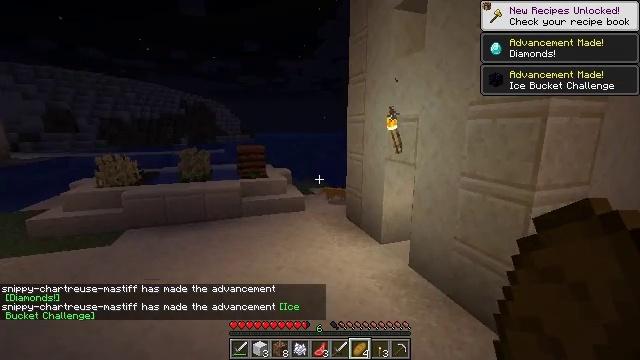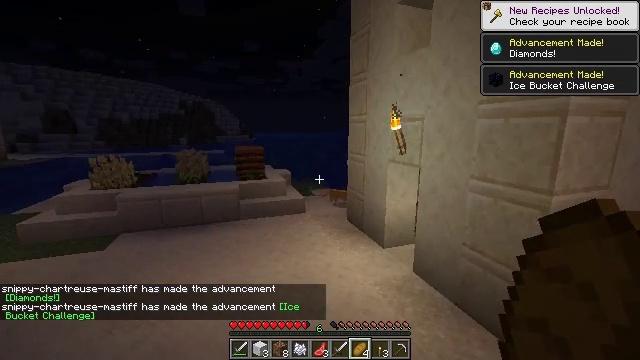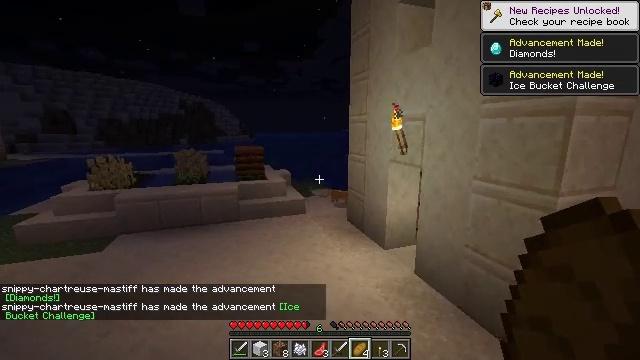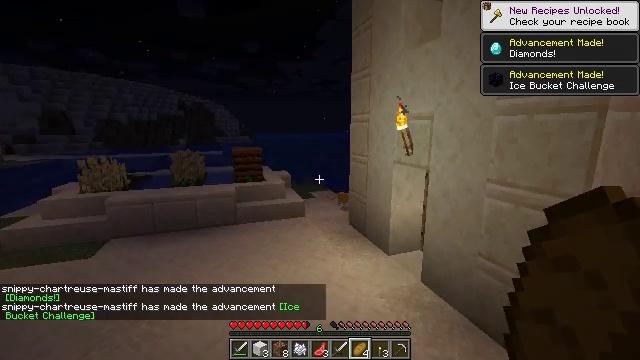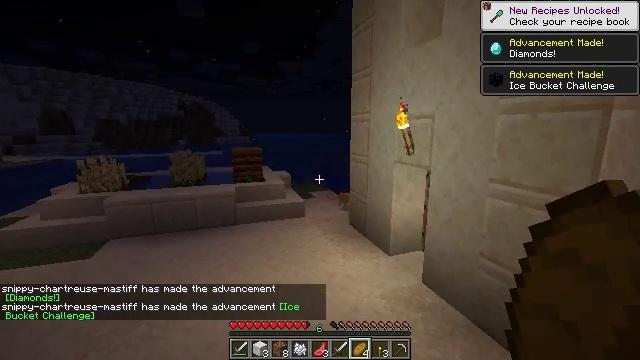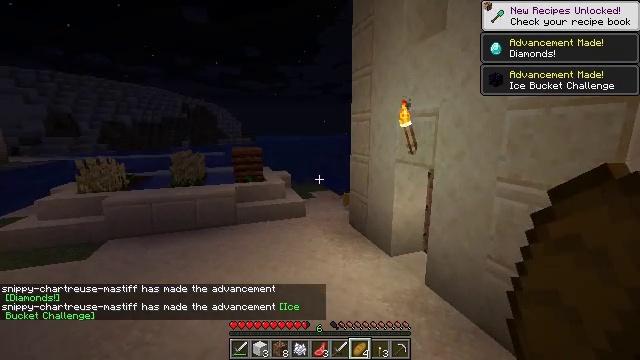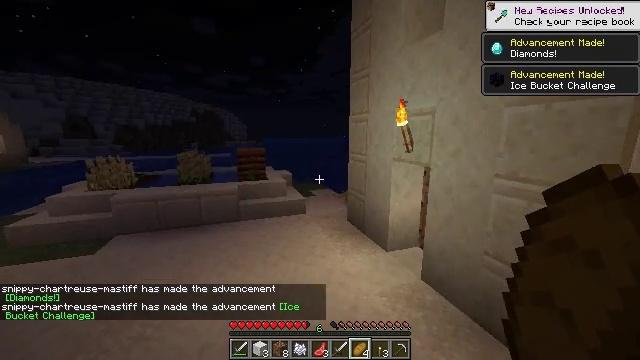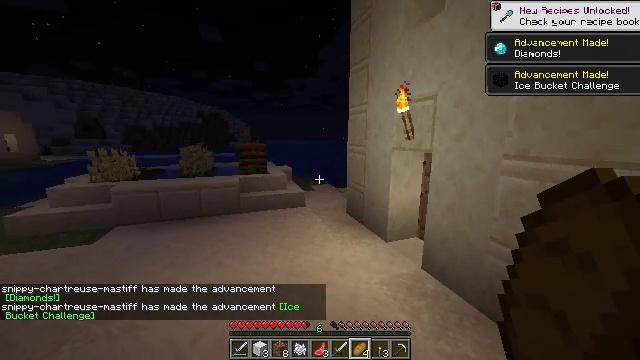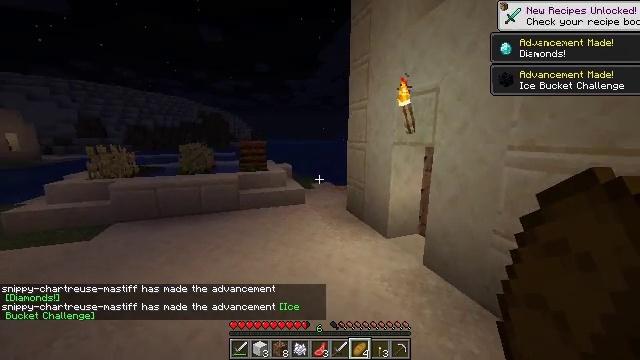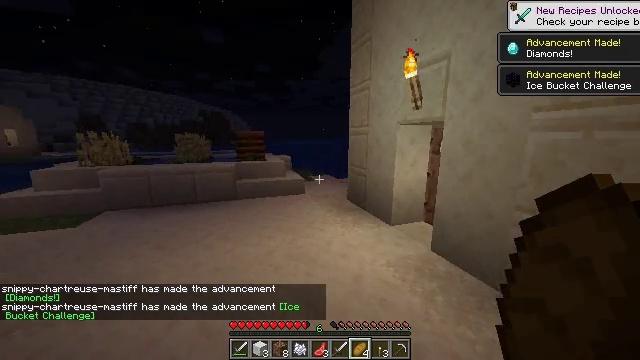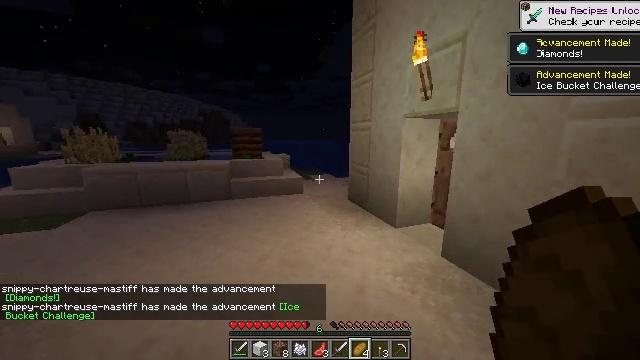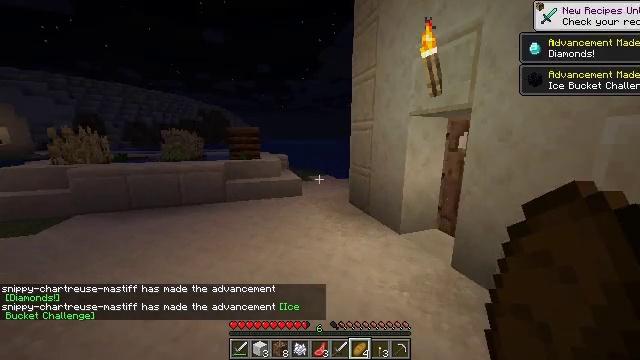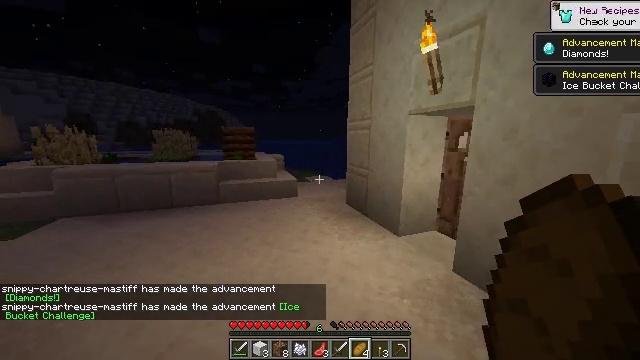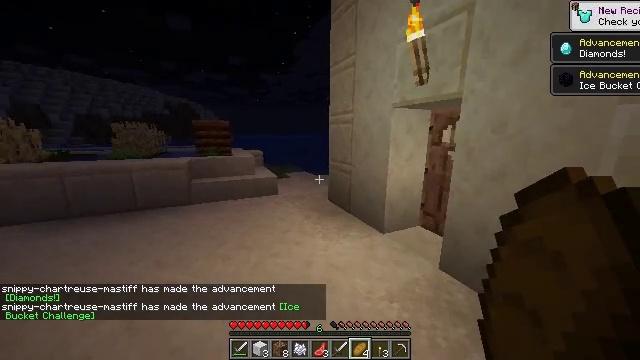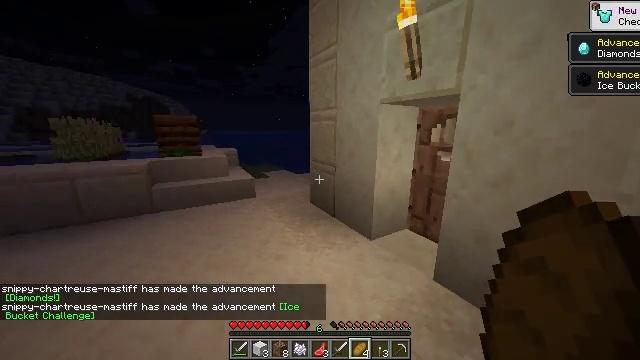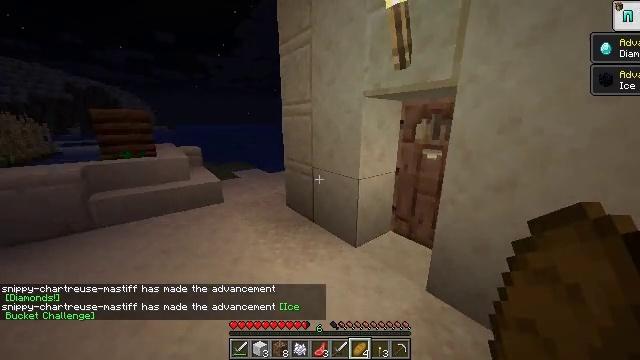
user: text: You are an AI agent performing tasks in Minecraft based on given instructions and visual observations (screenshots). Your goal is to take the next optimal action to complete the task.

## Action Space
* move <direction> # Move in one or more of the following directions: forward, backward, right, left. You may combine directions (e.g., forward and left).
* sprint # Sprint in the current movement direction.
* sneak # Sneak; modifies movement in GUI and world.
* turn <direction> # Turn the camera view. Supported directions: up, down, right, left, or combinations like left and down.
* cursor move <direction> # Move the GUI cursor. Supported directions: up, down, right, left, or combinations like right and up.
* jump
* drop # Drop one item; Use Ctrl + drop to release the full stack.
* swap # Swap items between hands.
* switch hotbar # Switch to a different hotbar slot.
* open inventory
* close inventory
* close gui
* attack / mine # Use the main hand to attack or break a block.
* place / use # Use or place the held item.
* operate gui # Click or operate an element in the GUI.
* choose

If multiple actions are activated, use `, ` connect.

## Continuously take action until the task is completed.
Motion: motion action
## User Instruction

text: Mine the green bed.
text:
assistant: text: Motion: move forward
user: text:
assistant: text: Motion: move forward
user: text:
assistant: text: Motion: no_op
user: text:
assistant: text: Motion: move forward
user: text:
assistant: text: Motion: move forward
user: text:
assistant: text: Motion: move forward
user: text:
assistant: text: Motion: move forward
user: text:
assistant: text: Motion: move forward
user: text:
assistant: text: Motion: move forward
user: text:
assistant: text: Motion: move forward
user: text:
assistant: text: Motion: move forward
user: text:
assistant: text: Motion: move forward
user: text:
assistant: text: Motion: move forward, turn right and down
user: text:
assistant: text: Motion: move forward, turn right and down
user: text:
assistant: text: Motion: move forward, turn right and down
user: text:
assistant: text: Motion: move forward, turn right and down
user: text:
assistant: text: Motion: move forward, turn right
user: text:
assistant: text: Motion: move forward, turn right
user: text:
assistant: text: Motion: move forward, turn right
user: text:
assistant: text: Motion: move forward, turn right
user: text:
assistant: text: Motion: move forward, turn right
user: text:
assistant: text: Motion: move forward, turn right
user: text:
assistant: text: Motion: move forward, turn right, use / place
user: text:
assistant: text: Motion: move forward, turn right, use / place
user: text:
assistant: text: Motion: move forward, turn right, use / place
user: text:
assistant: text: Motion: move forward
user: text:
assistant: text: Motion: move forward
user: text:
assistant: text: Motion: move forward
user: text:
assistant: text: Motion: move forward
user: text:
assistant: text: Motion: move forward, turn right